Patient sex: M
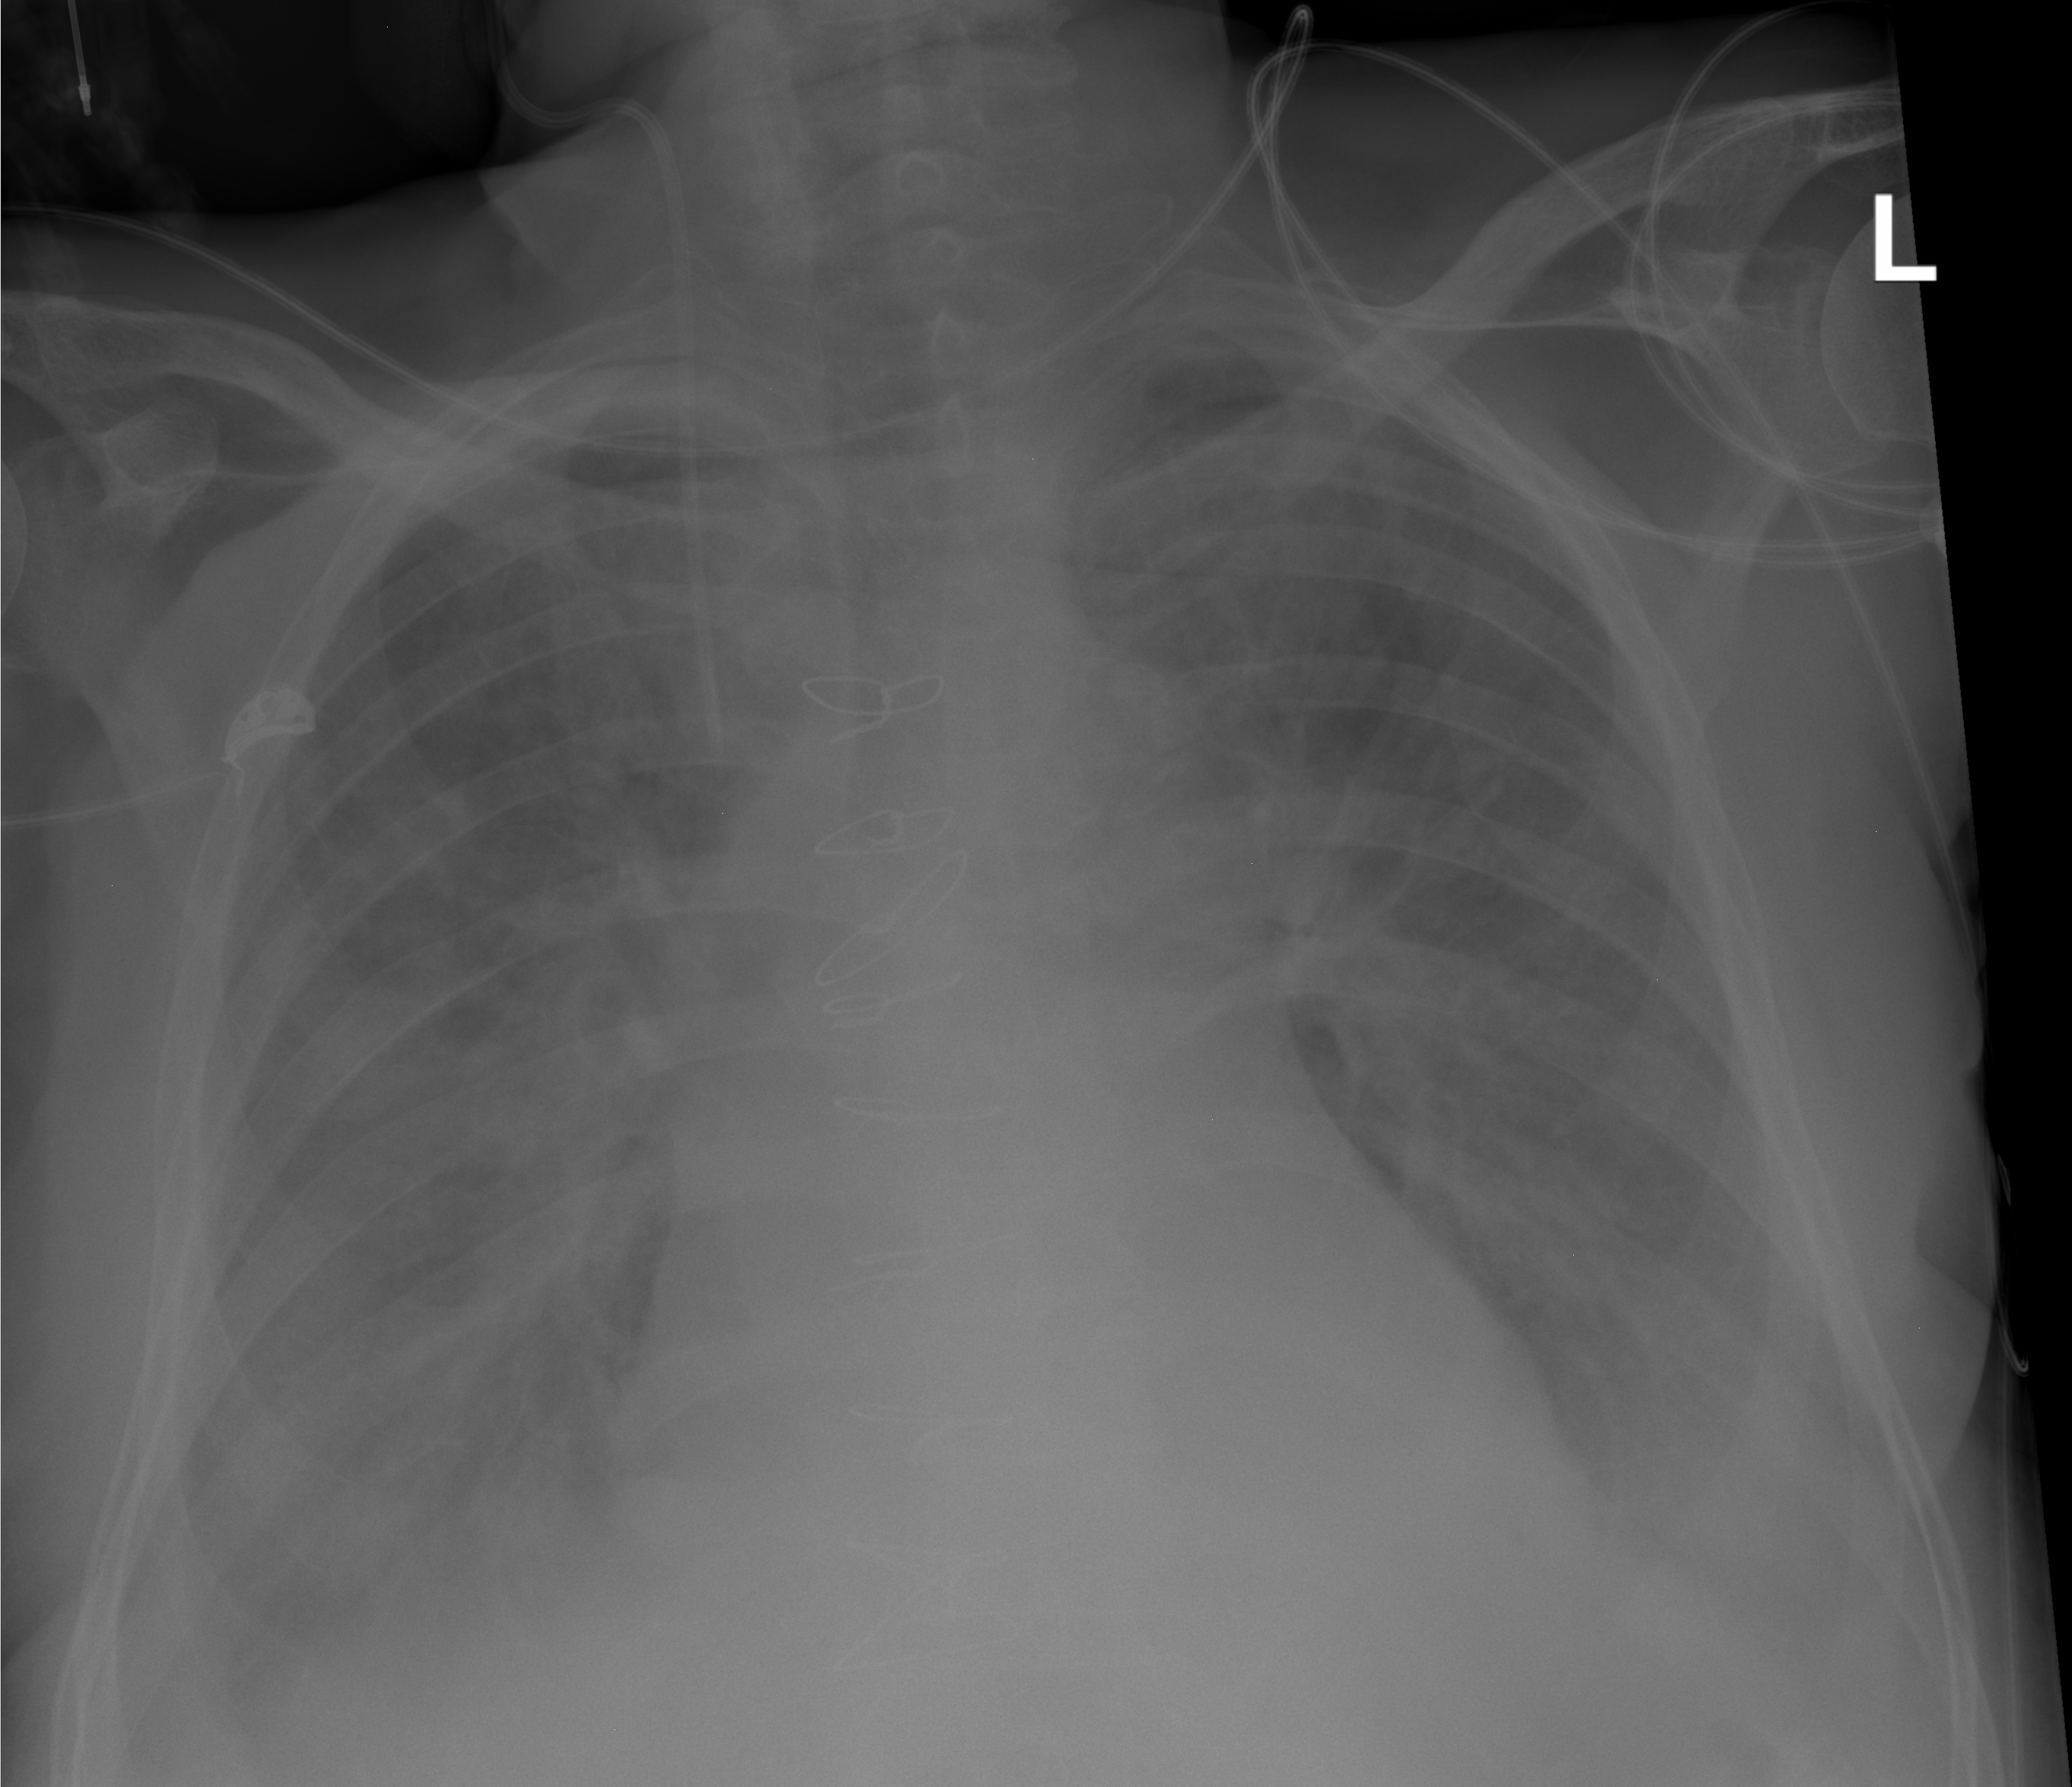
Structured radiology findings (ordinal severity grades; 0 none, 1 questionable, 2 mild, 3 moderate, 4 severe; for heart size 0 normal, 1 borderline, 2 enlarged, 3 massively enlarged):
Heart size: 1
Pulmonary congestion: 2
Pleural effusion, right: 3
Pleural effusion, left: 3
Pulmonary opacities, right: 2
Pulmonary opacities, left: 2
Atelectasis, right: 0
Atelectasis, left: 0